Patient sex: F
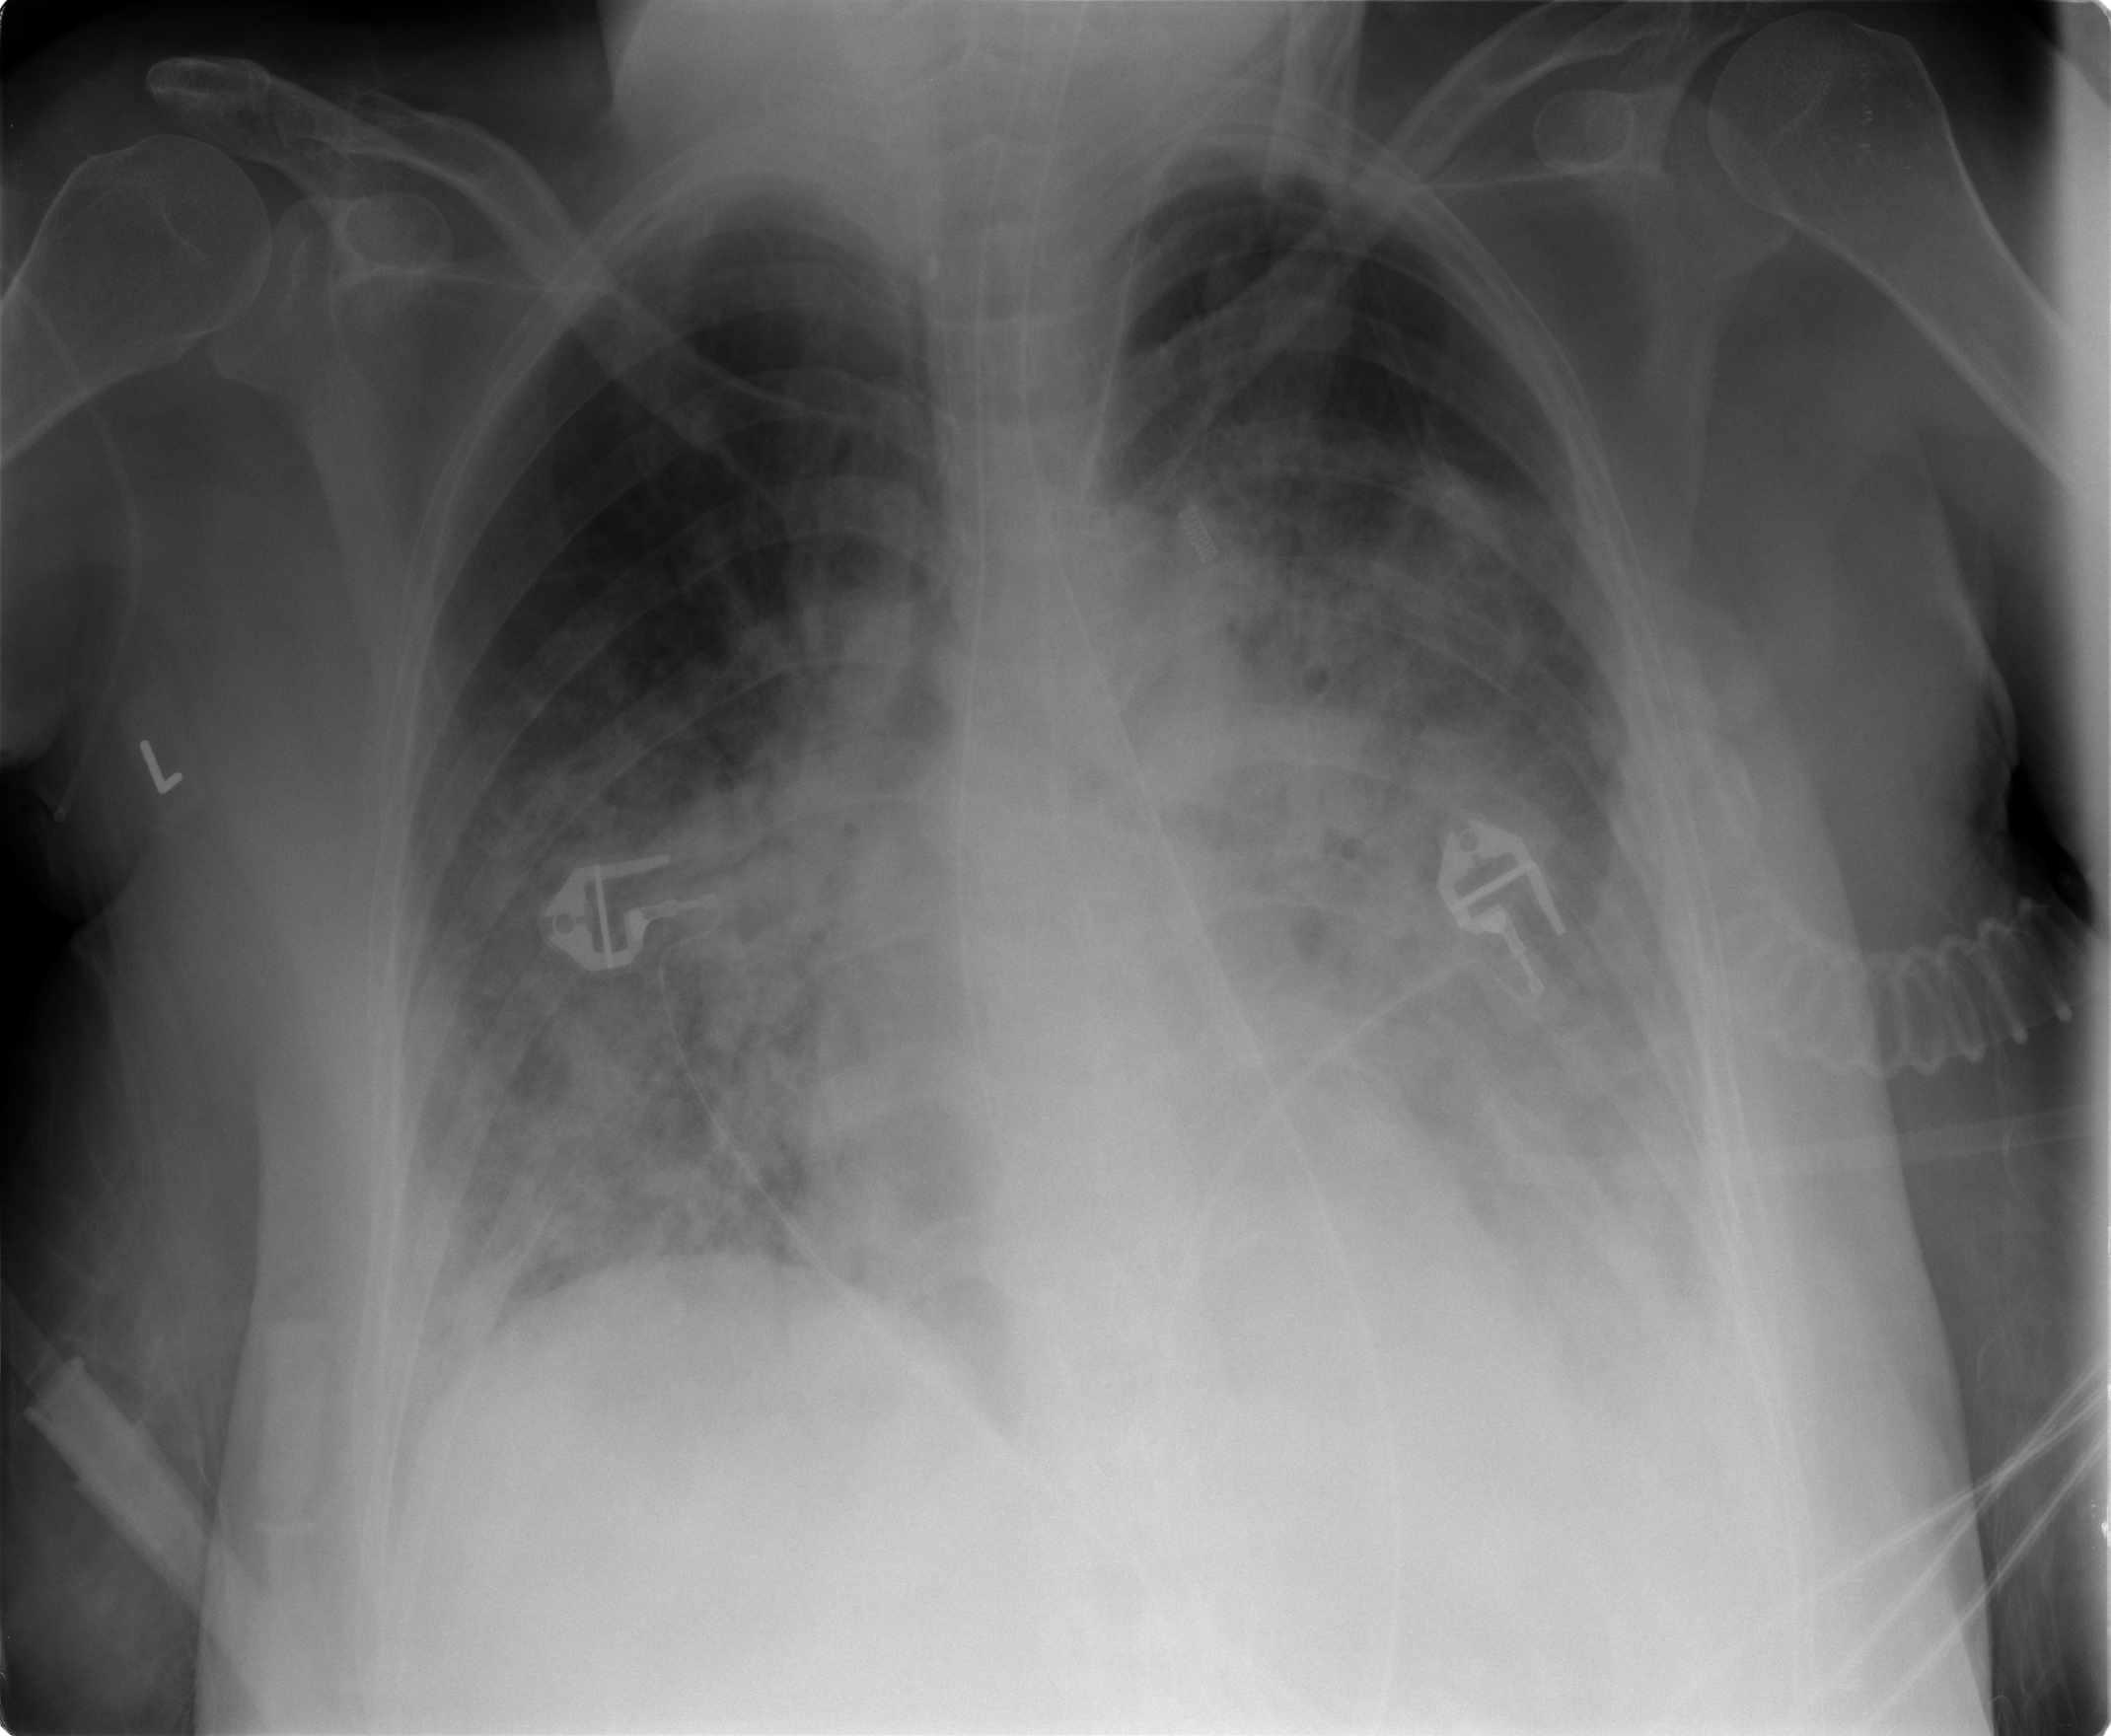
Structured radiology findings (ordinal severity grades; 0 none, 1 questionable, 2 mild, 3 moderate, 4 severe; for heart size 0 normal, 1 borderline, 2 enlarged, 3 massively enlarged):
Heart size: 0
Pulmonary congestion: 2
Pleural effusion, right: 0
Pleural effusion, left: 2
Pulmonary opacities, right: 4
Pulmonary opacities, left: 4
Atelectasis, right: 3
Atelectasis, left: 3